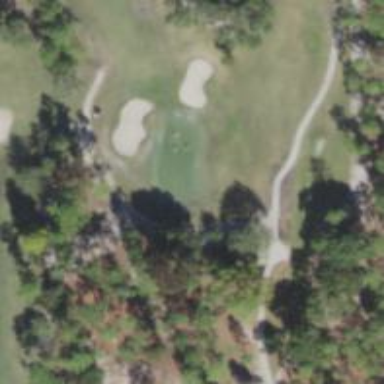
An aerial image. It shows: View of golf hole.